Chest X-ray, AP view. Patient: 64 years old, sex M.
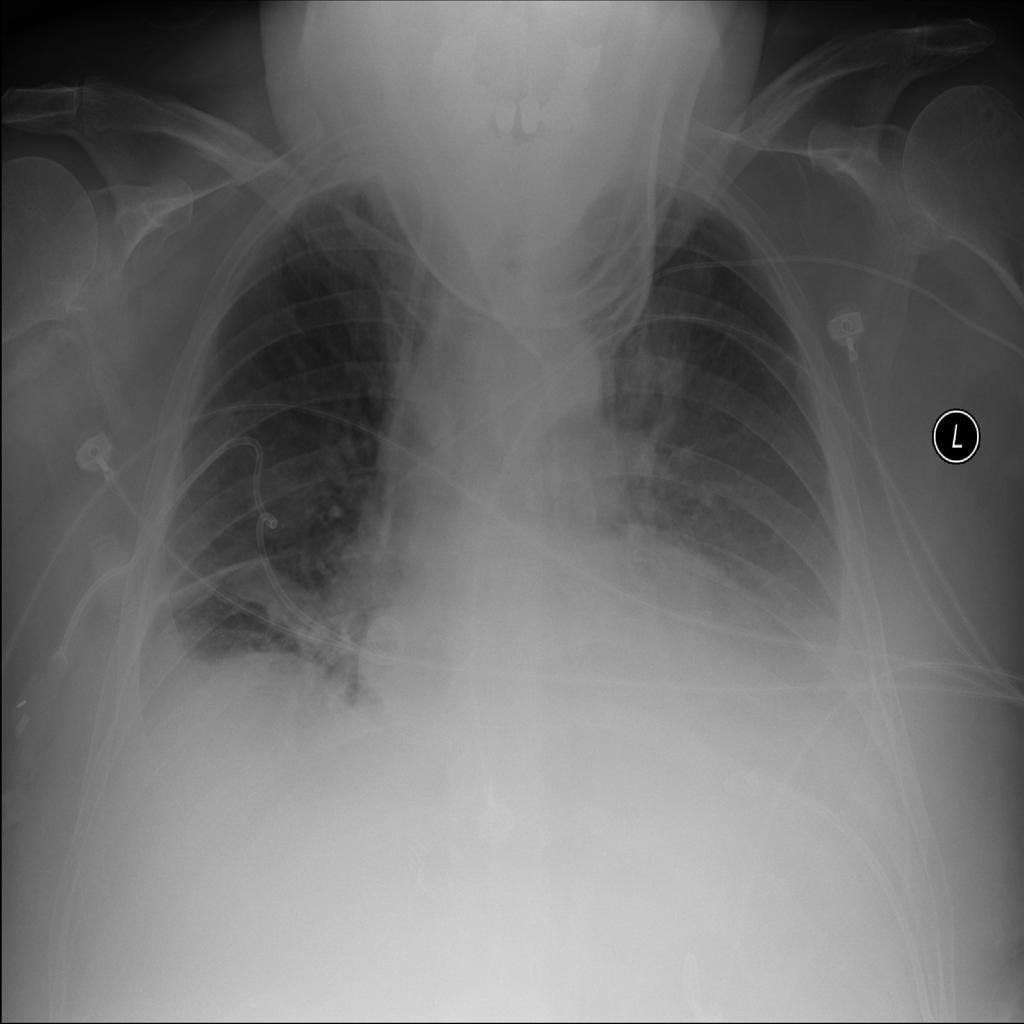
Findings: Effusion, Infiltration